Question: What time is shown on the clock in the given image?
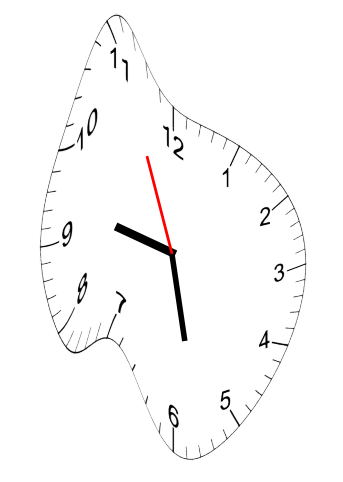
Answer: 09:27:56